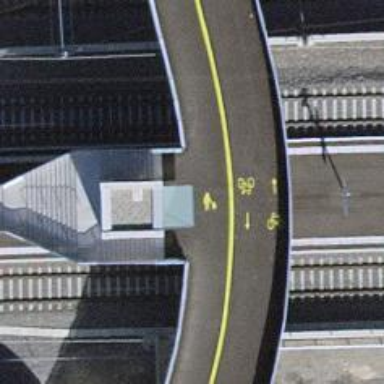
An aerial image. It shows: Footway bridge with metal surface.